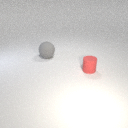
large gray rubber sphere to the left of small red rubber cylinder